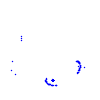
Particle: kaon